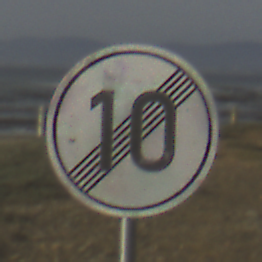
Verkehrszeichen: EndeGeschwindigkeit10
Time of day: MorningAfternoon
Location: Outdoor (Suburban)
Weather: PartlyCloudy
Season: NotSpecified
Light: Natural